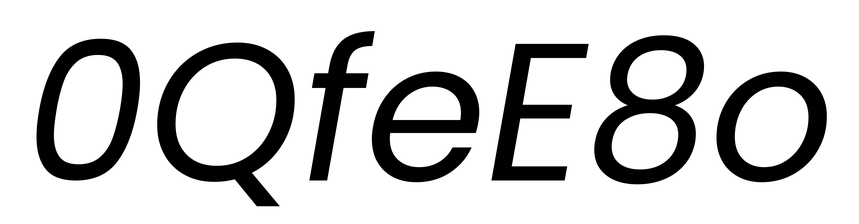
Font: Poppins-Italic